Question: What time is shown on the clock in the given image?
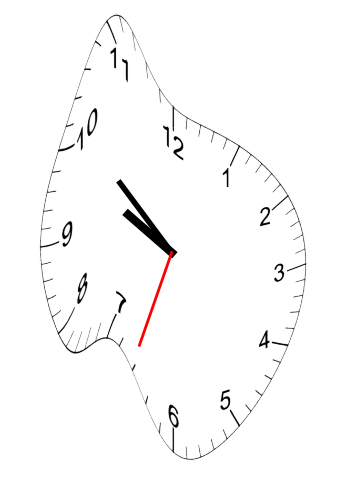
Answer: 09:51:33